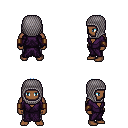
a pixel art fantasy rpg character, male body template, human, dark skin, purple robe, metal pants, white cyan short mohawk hairstyle, chain hood, leather bracers, four views (front, back, left, right), 2x2 character sprite sheet, small pixel art, hard edges, no anti-aliasing